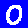
Digit: 0